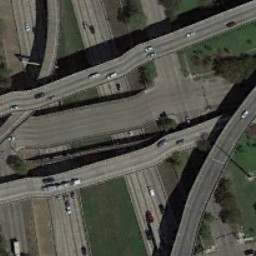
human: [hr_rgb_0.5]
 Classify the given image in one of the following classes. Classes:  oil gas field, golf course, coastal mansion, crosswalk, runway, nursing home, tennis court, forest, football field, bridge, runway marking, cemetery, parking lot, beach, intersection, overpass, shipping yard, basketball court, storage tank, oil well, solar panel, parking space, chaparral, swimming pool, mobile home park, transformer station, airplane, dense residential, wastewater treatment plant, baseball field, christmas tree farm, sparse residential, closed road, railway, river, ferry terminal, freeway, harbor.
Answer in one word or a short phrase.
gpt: overpass